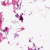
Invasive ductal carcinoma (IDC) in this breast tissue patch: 0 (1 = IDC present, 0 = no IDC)